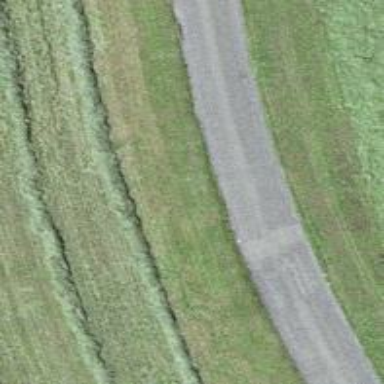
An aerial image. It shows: Unclassified paved road.